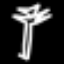
Label: palm tree